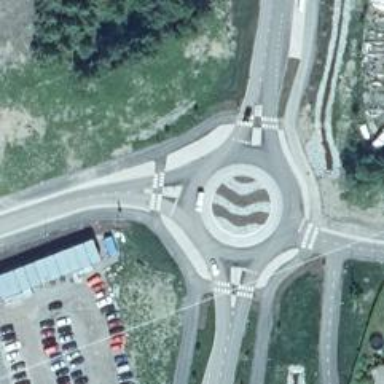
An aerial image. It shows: Roundabout at tertiary road junction.